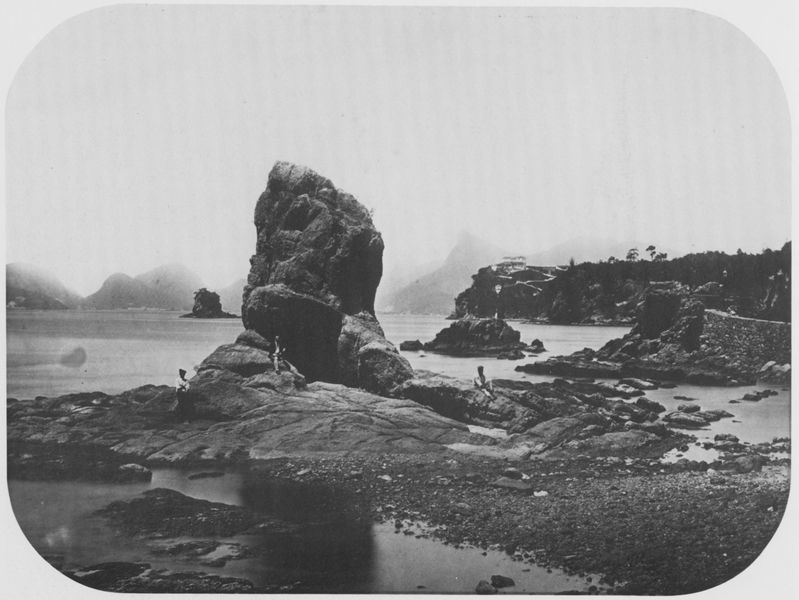
Titel: Fels von Itapuca
Künstler: Marc Ferrez
Standort: Rio de Janeiro
Institution: Sammlung Gilberto Ferrez
Schlagwörter: berg, dunkel, felsen, gestein, himmel, mann, meer, schatten, wasser, weiß, wolken, baden, bäume, fluss, frauen, landschaft, menschen, sand, see, sitzen, stadt, ufer, grau, hell, licht, männer, schwarz, weg, jung, rahmen, stehen, stein, steine, horizont, hügel, natur, einsam, gewässer, insel, land, traurig, wald, kinder, rund, küste, strand, ecke, düster, schotter, berge, fels, gebirge, klippen, steilhang, mauer, dunst, nebel, geröll, kies, bretagne, bucht, foto, fotografie, photographie, ebbe, wei, bad, algen, riff, schwimmen, urlaub, denkmal, schwarz weiss, ecken, grotte, landscahft, plateau, fotographie, abgerundet, schwar, serpentinen, zerklüftet, inseln, hühel, monument, halbinsel, formation, teer, uffer, urlauber, serpentine, fijord, herausragend, cap fréhel, menschen auf felsen, schwr weiß